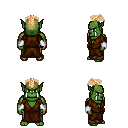
a pixel art fantasy rpg character, male body template, orc, green skin, brown robe, robe skirt, light blonde short mohawk hairstyle, white cloth bracers, four views (front, back, left, right), 2x2 character sprite sheet, small pixel art, hard edges, no anti-aliasing